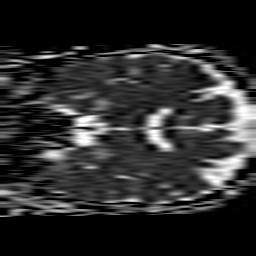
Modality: ADC
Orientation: coronal
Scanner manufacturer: philips
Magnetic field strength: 1.5 T
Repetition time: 3.394 s
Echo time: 0.09411 s